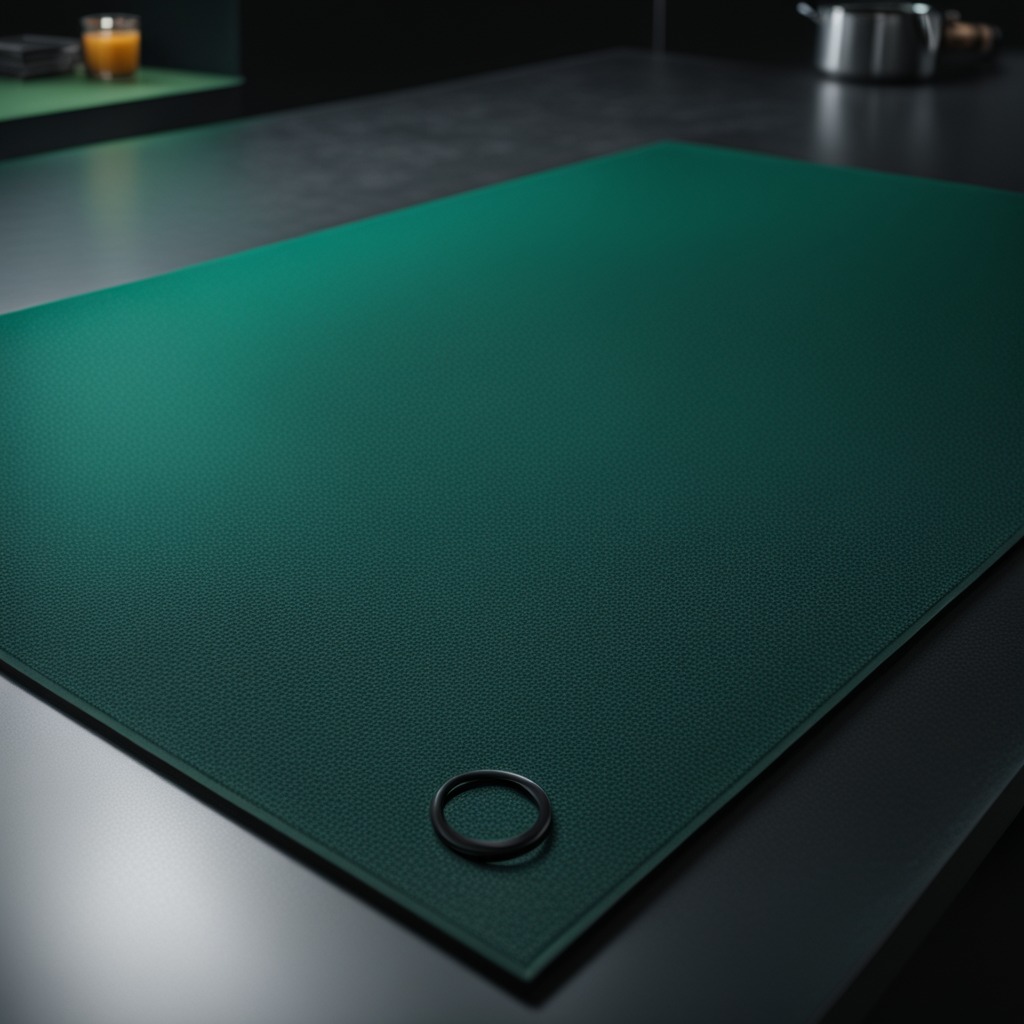
A rubber O-ring is lying on a clean granite tabletop covered with a green rubber mat inside a workshop at night dim ambient light soft shadows worn but beneath the mat